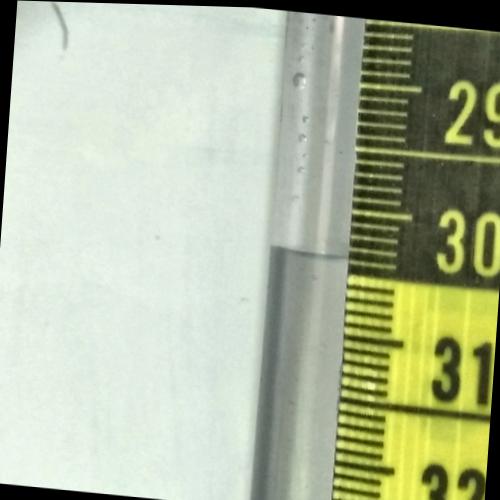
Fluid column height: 30.4 cm